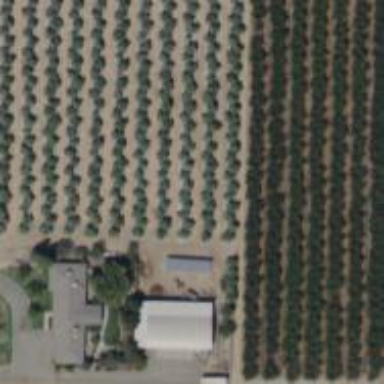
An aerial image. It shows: Orchard.